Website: lowes
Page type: review-order
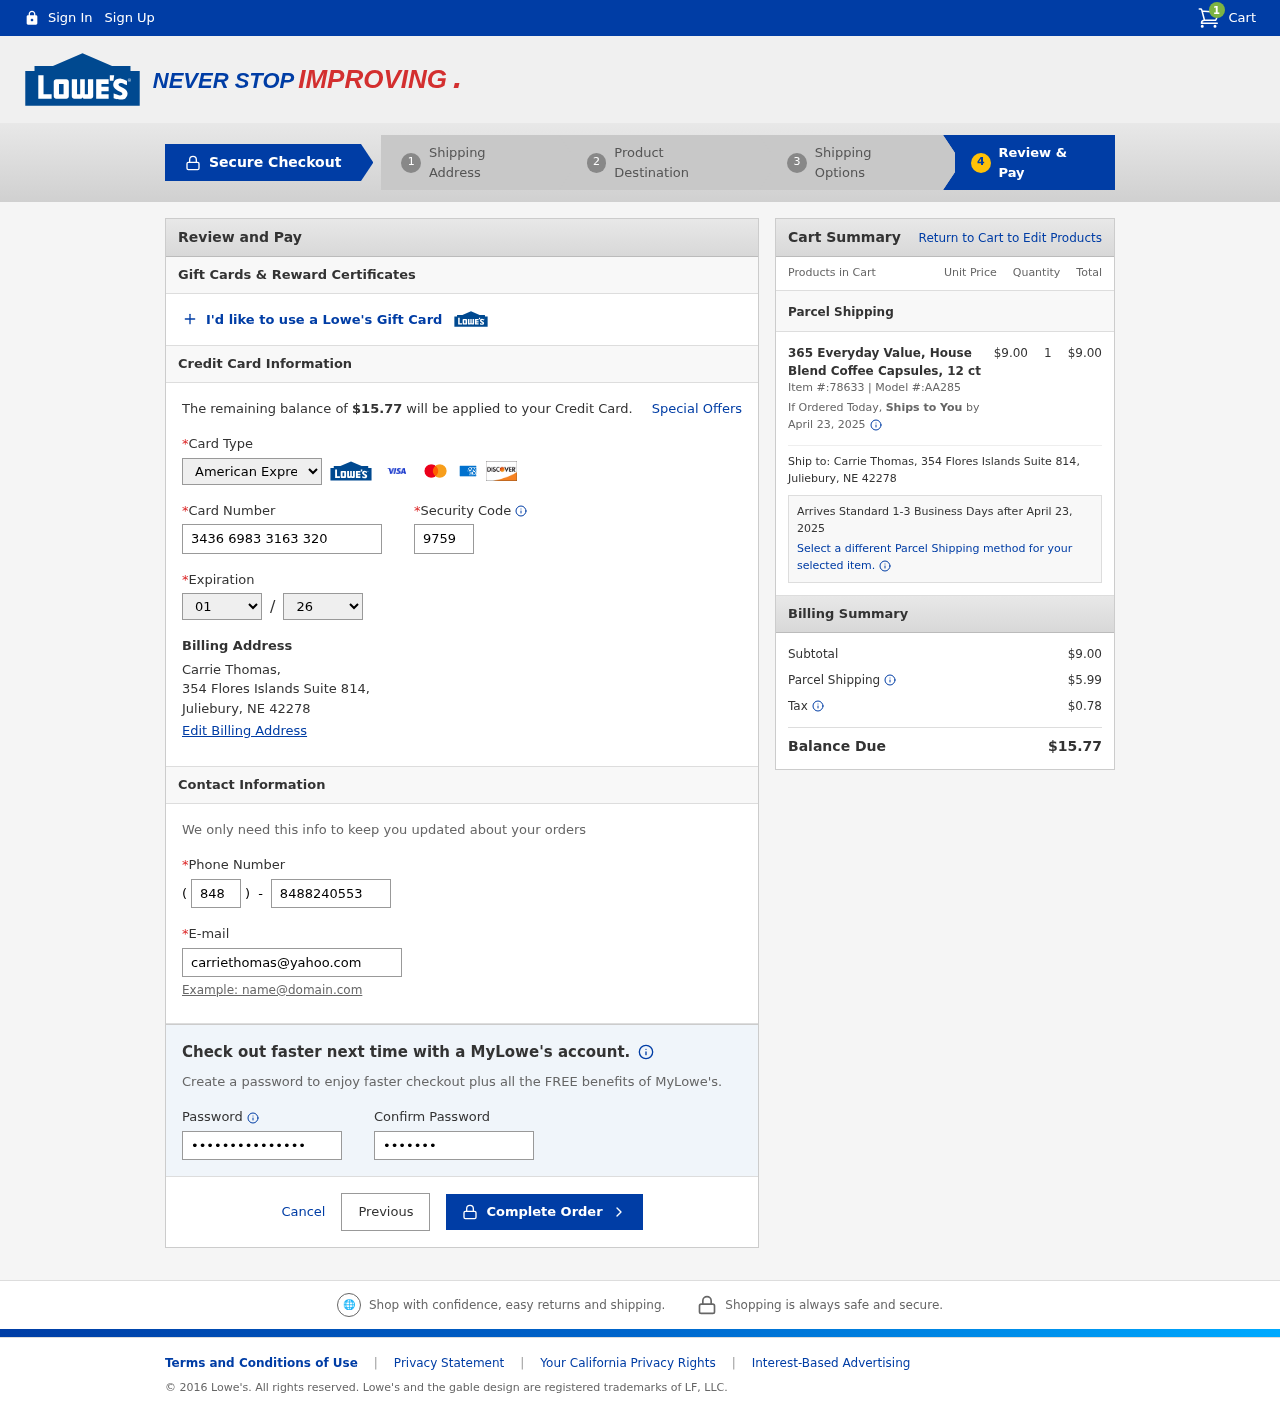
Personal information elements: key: PII_CARD_CVV
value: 9759
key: PII_CARD_EXPIRY_MONTH
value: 01
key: PII_CARD_EXPIRY_YEAR
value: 26
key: PII_CARD_NUMBER
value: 3436 6983 3163 320
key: PII_CARD_TYPE
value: American Express
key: PII_CITY
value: Juliebury
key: PII_EMAIL
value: carriethomas@yahoo.com
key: PII_FULLNAME
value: Carrie Thomas,
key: PII_PHONE
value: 8488240553
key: PII_PHONE_AREA
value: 848
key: PII_POSTCODE
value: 42278
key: PII_STATE_ABBR
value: NE
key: PII_STREET
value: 354 Flores Islands Suite 814
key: PII_STREET
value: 354 Flores Islands Suite 814,
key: PII_FULLNAME2
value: Carrie Thomas
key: PII_POSTCODE_FULL
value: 42278
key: PII_CITY_STATE
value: Juliebury, NE
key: PII_CITY_STATE_ZIP
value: Juliebury, NE 42278
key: PII_POSTCODE_NUMERIC
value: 42278
Product elements: key: PRODUCT1_NAME
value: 365 Everyday Value, House Blend Coffee Capsules, 12 ct
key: PRODUCT1_PRICE
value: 9
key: PRODUCT1_QUANTITY
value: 1
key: PRODUCT1_ITEM_NUMBER
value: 78633
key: PRODUCT1_MODEL_NUMBER
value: AA285
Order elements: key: ORDER_NUM_ITEMS
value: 1
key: ORDER_TOTAL
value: $15.77
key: ORDER_SHIPPING_DATE
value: April 23, 2025
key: ORDER_SUBTOTAL
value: $9.00
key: ORDER_SHIPPING_DATE2
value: April 23, 2025
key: ORDER_SUBTOTAL2
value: $9.00
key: ORDER_SHIPPING_COST
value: $5.99
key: ORDER_TAX
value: $0.78